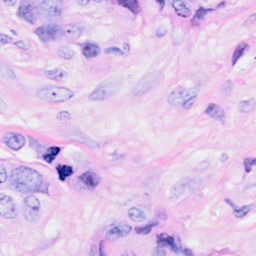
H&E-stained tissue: Breast